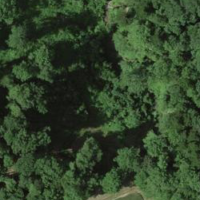
EUNIS habitat code: 41
Species observed at this site:
Lysimachia nemorum
Fagus sylvatica